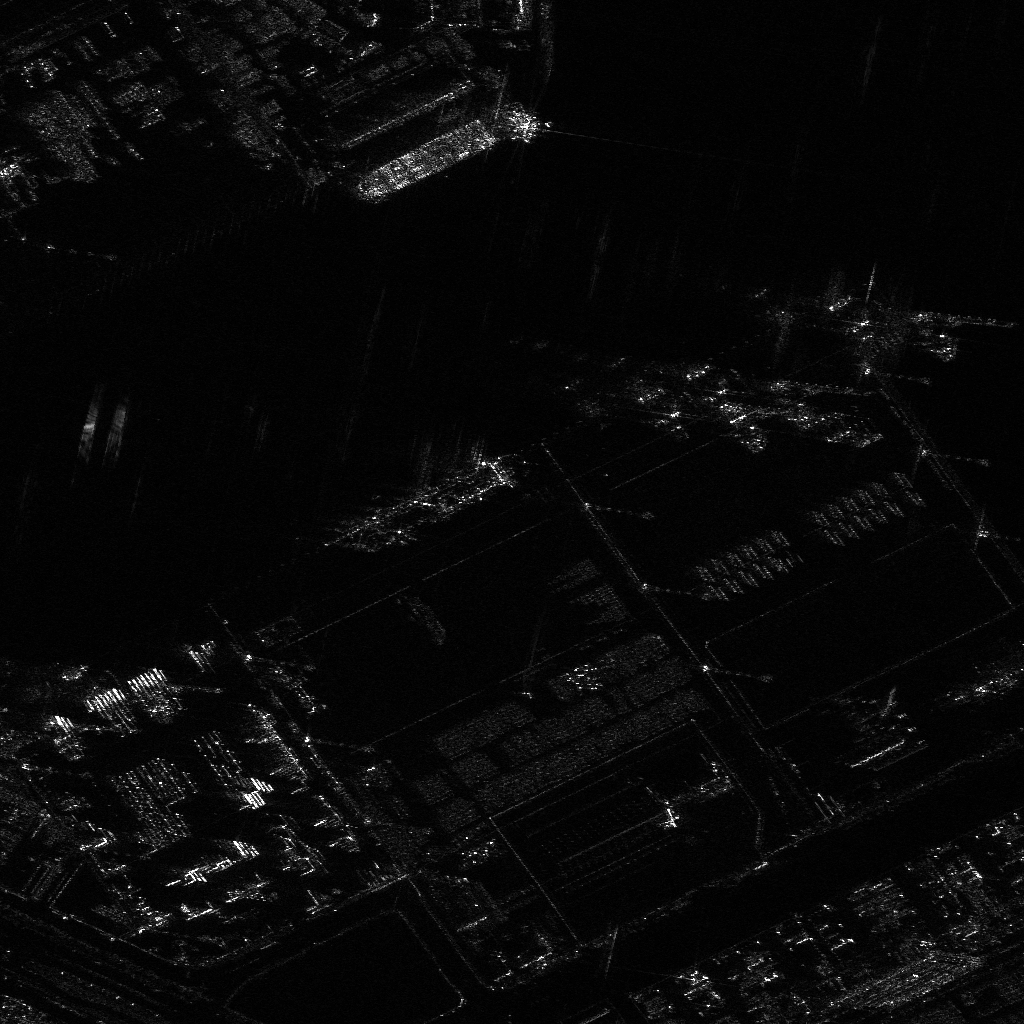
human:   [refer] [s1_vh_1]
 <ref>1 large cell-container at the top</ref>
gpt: <box>[[41, 4, 45, 24, 66]]</box>